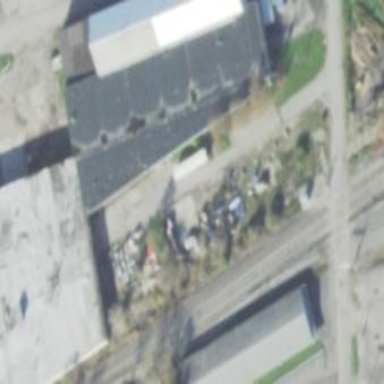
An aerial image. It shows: Warehouse building.